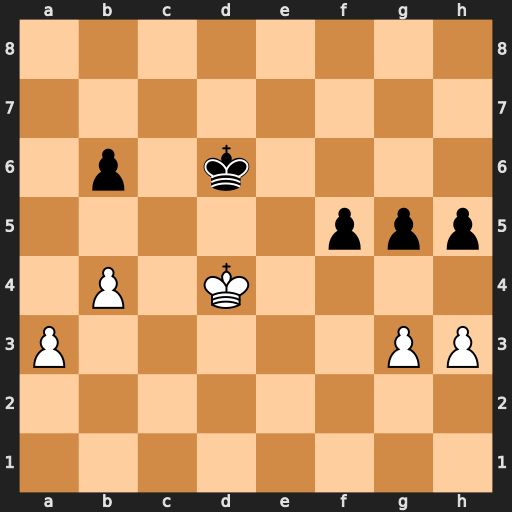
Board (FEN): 8/8/1p1k4/5ppp/1P1K4/P5PP/8/8
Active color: w
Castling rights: -
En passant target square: -
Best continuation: a4 h4 gxh4